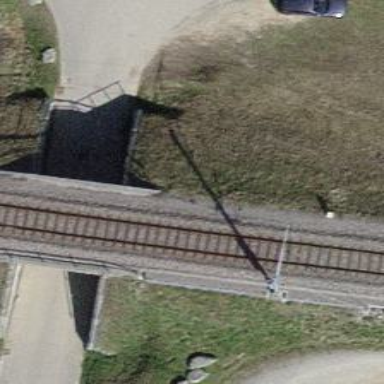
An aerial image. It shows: Railway bridge with electrified contact line. There is one track on the bridge.